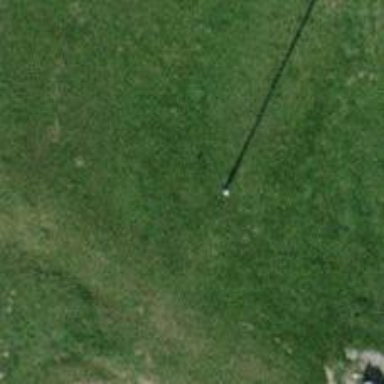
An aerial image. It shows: Straight power pole with straightforward line management.